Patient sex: M
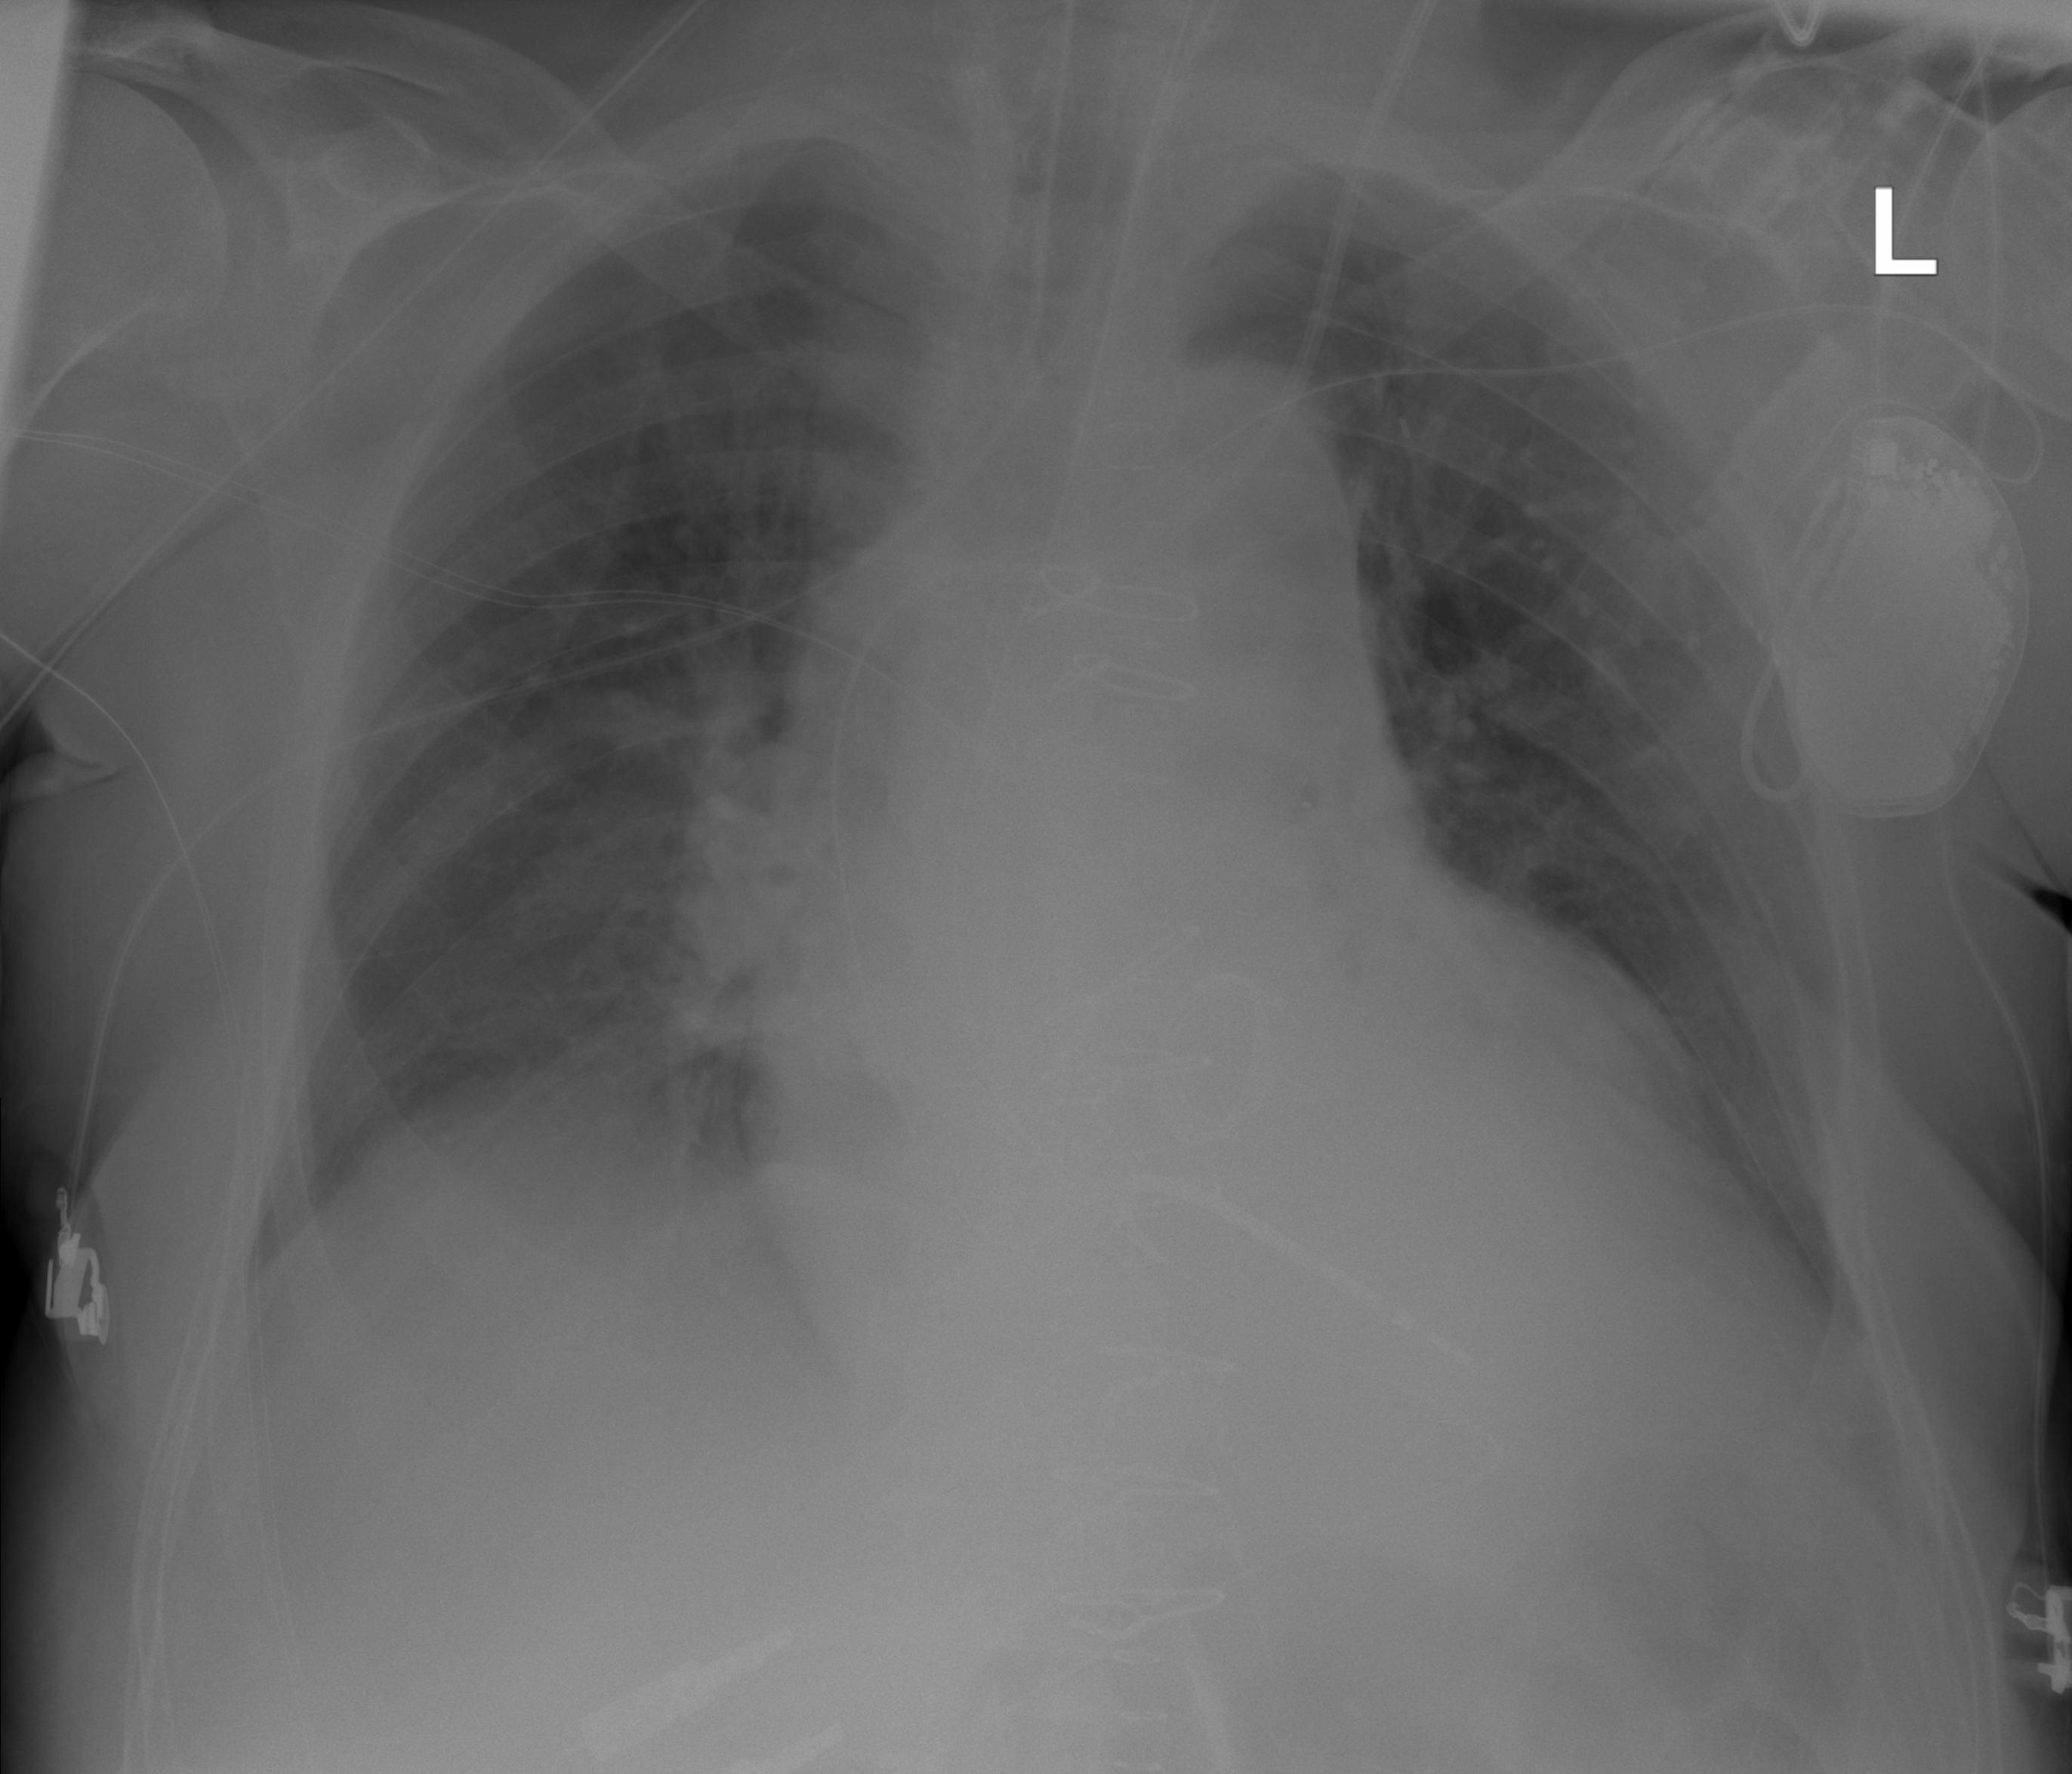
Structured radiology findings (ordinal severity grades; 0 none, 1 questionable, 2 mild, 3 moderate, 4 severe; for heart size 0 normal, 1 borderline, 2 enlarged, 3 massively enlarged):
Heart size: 2
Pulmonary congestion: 2
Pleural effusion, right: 0
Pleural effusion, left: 0
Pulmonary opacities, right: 0
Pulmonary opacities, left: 0
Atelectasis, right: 0
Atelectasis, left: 0